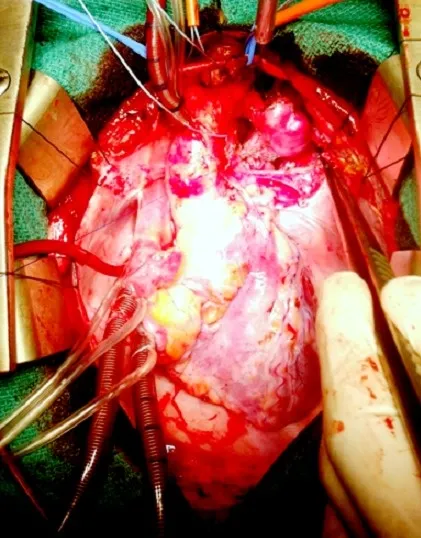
Operative vue of the saccular aneurysms.
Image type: medical_photograph (other_medical_photograph)